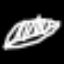
Label: leaf